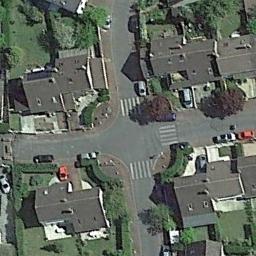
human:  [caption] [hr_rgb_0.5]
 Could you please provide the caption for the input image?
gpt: There are several moving vehicles on the road at the intersection, With many buildings and some trees around the intersection .

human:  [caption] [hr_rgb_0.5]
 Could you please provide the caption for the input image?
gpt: There are many buildings beside the intersection .

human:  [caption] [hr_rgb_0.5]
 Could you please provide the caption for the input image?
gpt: An intersection with sparse traffic located in a residential area with some green areas .

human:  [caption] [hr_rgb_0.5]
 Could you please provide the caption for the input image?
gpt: There is a green belt next to the intersection .

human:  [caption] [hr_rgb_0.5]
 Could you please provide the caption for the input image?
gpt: There are some black buildings and green lawns around the intersection .